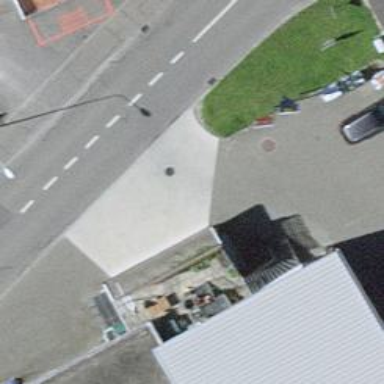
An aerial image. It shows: Bicycle parking area with stands.